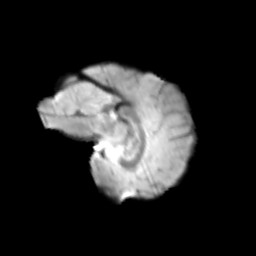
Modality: T2w
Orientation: sagittal
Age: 13
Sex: female
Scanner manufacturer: siemens
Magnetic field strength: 3 T
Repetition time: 3.8 s
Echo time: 0.07 s